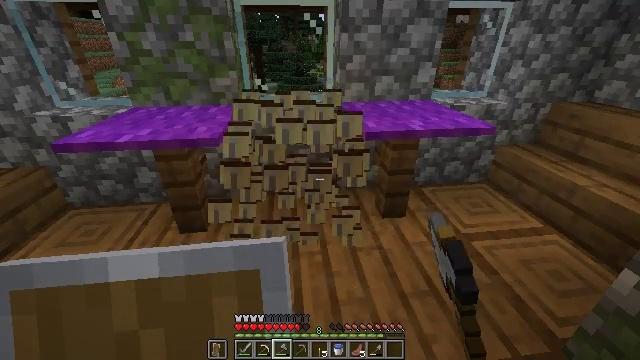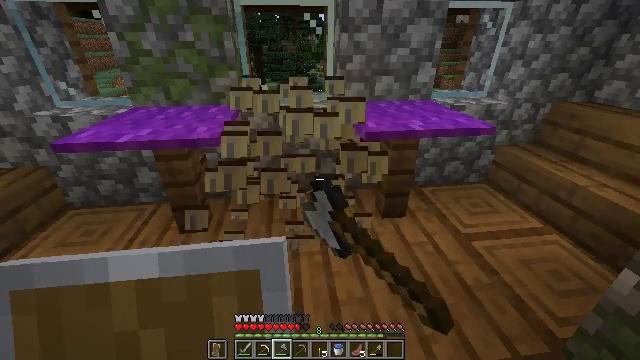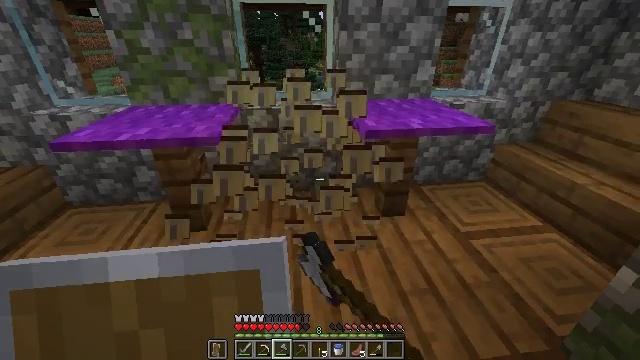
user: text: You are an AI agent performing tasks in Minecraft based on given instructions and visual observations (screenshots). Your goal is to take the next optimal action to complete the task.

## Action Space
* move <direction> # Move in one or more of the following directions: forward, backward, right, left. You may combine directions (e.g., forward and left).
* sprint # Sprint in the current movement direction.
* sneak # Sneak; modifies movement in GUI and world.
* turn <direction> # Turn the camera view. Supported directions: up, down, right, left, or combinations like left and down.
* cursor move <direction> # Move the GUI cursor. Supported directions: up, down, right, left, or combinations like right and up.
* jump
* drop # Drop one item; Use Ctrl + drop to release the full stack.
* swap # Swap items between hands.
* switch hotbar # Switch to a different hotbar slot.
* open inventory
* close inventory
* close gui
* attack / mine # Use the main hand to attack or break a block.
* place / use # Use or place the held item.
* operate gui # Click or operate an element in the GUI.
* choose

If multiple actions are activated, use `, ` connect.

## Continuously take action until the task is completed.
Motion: motion action
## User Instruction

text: Mine block fletching table.
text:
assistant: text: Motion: attack / mine
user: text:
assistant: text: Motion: attack / mine
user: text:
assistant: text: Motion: no_op